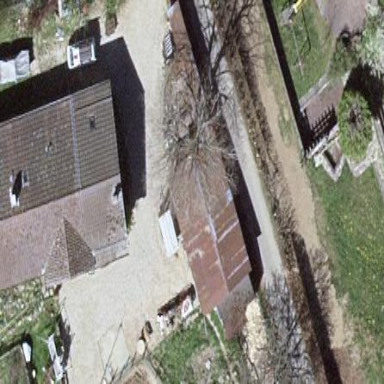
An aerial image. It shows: Simple house.